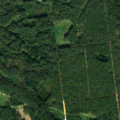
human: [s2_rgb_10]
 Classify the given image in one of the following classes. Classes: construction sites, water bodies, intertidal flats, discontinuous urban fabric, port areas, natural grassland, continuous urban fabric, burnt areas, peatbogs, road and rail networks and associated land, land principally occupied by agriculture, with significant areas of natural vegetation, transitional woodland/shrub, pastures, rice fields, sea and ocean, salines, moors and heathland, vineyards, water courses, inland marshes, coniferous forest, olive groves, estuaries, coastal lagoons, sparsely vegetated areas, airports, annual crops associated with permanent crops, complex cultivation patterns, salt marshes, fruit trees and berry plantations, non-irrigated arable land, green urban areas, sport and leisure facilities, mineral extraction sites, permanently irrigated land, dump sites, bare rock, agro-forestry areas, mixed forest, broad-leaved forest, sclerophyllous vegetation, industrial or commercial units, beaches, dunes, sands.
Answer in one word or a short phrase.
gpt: broad-leaved forest, coniferous forest, mixed forest